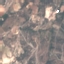
Land use / land cover class: PermanentCrop